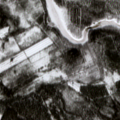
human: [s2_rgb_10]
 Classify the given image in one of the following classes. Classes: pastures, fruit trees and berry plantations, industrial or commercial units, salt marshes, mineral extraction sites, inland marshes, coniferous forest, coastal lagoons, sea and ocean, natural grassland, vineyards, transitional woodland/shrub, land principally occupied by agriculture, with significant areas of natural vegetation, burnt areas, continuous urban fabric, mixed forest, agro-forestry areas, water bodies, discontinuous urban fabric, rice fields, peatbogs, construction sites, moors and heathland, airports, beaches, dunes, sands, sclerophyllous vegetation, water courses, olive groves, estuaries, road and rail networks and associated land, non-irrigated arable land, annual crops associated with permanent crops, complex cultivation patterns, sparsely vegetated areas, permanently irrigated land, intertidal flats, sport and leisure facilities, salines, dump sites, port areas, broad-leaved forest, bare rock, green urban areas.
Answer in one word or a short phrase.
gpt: coniferous forest, mixed forest